Question: Tried everything, with ul's... div's... but it doesn't appear how it should do.
The main div has margin 0 auto. The main div is 1030px width.
I bet it's a stupid thing...

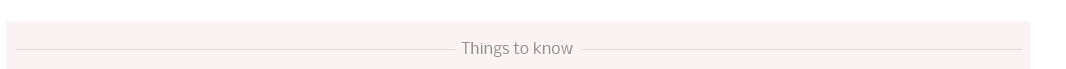
Answer: ## Demo Fiddle
HTML
'''
<div><span>Things to Know</span></div>
'''
CSS:
'''
div{
text-align:center;
}
div:after{
position:relative;
display:block;
border-top:1px solid grey;
top:-10px;
height:1px;
content:'';
}
div span{
background:white;
position:relative;
z-index:1;
}
'''